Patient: sex M, age 55
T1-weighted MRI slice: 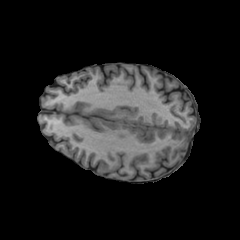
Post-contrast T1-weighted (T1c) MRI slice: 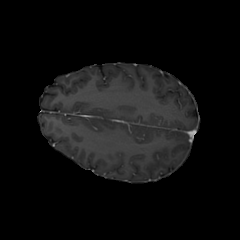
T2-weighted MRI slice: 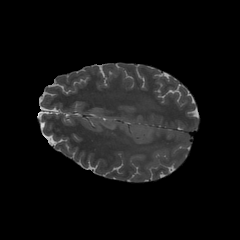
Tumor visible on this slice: yes
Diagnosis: Astrocytoma, IDH-wildtype
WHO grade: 2